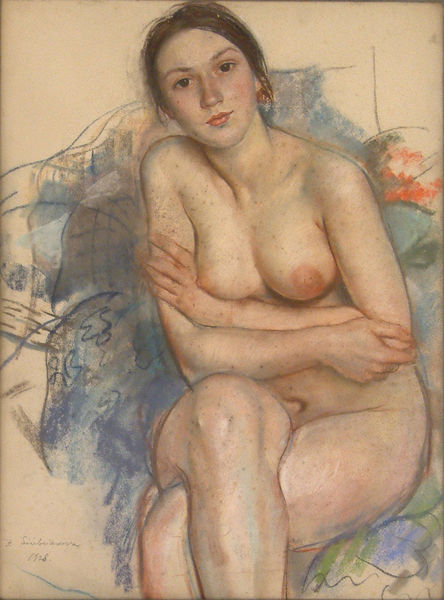
Titel: Portrait of Ekaterina Serebriakova, the Daughter of the Artist, Portrait of Ekaterina Serebriakova, the Daughter of the Artist
Künstler: Zinaida Serebriakova
Standort: Amherst (Massachusetts, USA)
Institution: Mead Art Museum, Amherst College
Schlagwörter: akt, grün, braun, brust, busen, frau, rot, arme, augen, hände, haare, brünett, lippen, schultern, beine, blue, hands, red, face, female, green, hair, lady, nose, painting, portrait, room, sitting, weiblich, woman, bed, oil painting, brown, nabel, bauchnabel, knie, hand, naked, nude, skin, crossed, eyes, drawing, gaze, sketch, smile, breast, arms, shoulder, pastel, pencil, legs, earring, earrings, breasts, figure, lips, shading, water color, hellhäutig, realistic, belly button, navel, nipples, reclining, thigh, potrait, knee, knees, raised, lipstick, boobs, 20th century, nipple, eye contact, oil pastel, emotive, lover, skin tone, full frontal, face on, color pencils